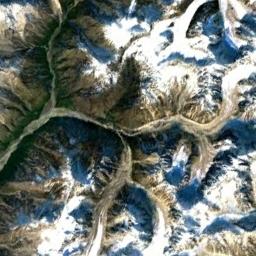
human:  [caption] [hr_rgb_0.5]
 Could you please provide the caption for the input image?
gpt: White, Brown, And green transitions from the peaks to the bottom of the peaks in the Snow Mountain Range .

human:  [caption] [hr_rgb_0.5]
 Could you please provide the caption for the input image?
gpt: The snow berg is consist of green plants,Bare land and white snow .

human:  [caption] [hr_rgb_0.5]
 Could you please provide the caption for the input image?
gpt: The snowberg is partly covered with glaciers and some knife-edge ridges remain at the top of the snowberg .

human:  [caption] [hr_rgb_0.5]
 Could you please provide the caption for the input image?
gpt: The snowberg is covered with snow .

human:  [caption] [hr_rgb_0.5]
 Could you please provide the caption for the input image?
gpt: There are some snow and bare land on the snowberg .